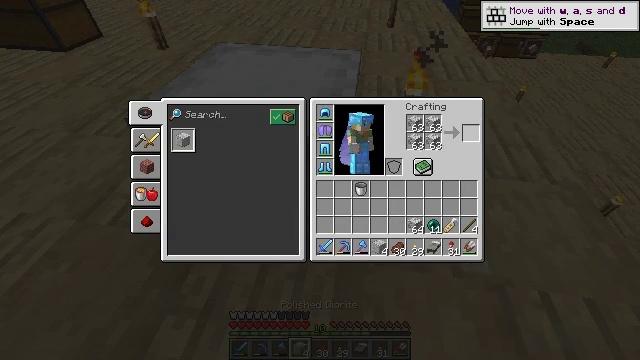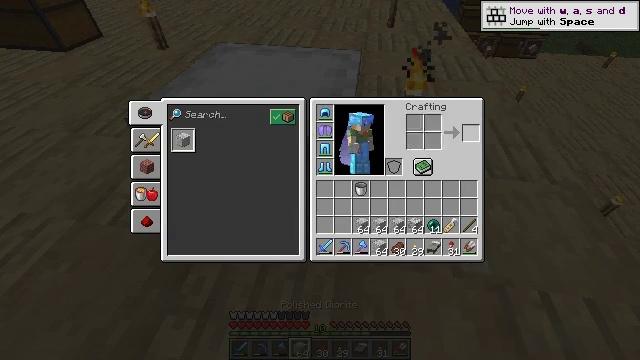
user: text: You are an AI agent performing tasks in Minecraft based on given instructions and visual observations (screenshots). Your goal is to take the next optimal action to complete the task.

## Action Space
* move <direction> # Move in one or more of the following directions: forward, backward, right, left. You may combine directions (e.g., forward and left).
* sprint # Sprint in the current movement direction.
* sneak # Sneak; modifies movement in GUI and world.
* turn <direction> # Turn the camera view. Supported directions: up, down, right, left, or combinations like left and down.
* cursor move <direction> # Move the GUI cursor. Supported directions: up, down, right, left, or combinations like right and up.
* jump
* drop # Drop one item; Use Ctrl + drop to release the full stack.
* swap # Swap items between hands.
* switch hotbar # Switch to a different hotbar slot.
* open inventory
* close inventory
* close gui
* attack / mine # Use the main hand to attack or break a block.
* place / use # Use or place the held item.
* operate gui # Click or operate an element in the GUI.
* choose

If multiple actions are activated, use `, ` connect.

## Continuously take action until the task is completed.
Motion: motion action
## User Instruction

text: Open the crafting table and craft polished diorite from diorite.
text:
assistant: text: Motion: sneak
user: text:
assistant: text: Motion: sneak